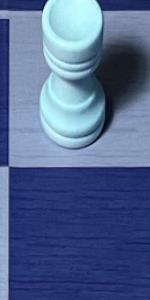
Label: Empty